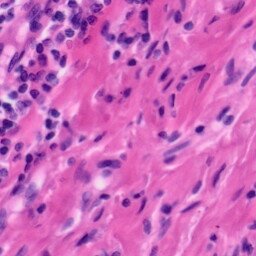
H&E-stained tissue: Tonsil